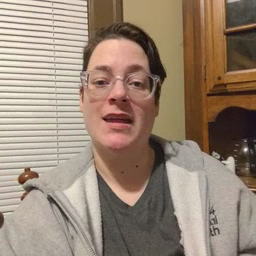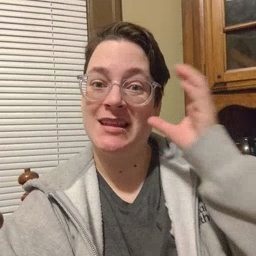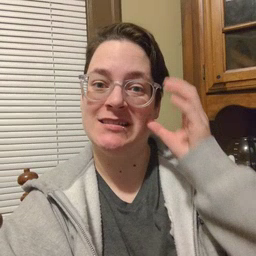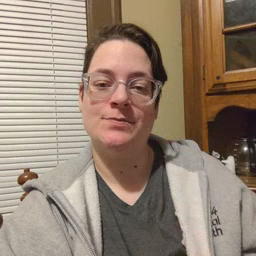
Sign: listen